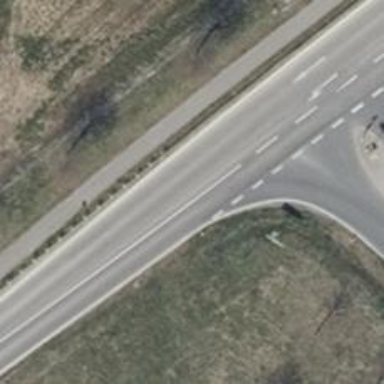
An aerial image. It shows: Secondary road with asphalt surface and embankment.